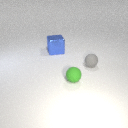
small green rubber sphere to the left of small gray rubber sphere